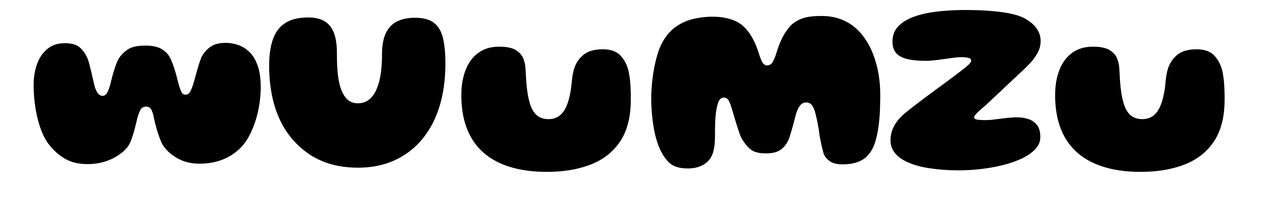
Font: Gluten_ExtraBold